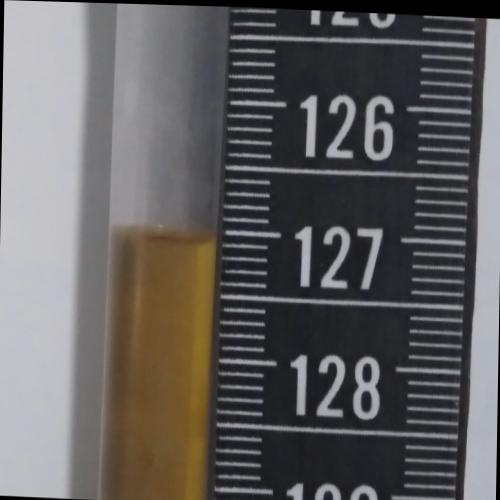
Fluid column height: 127.1 cm